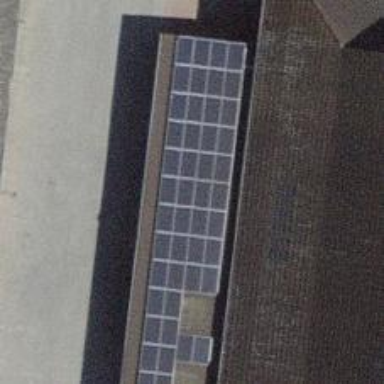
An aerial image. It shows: Solar power generator using photovoltaic panels.